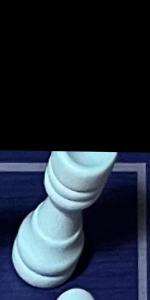
Label: Rook_White